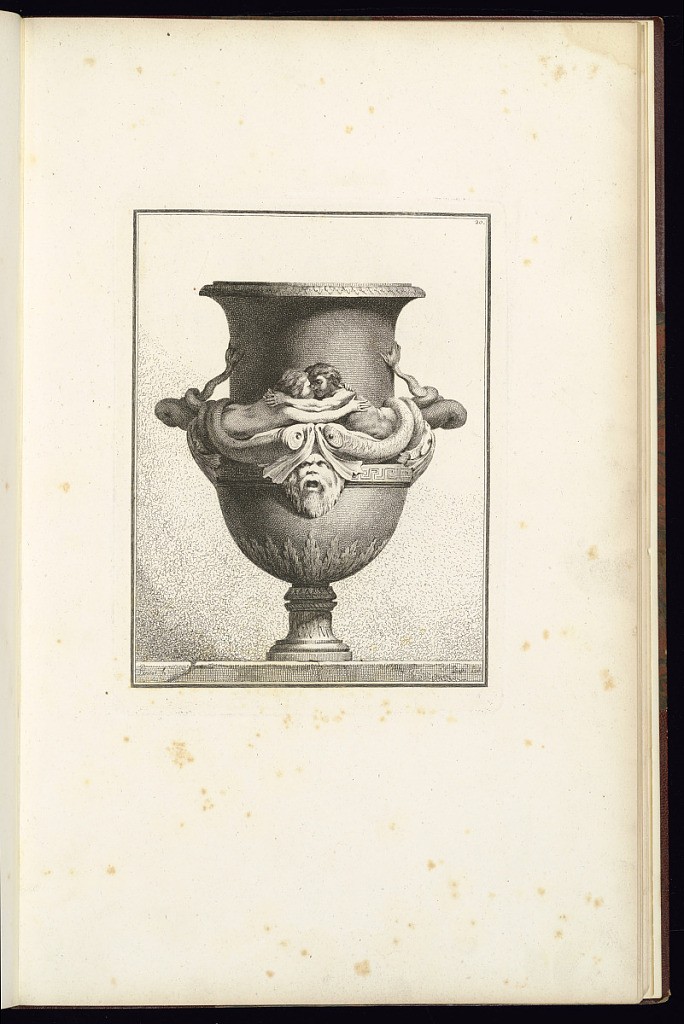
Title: Design for a Vase
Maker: Ennemond Alexandre Petitot, French, 1727 – 1801
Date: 1764
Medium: Etching on laid paper
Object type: Print
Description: Design for a vase decorated with two embracing mercreatures, dolphins and an open-mouthed mascaron above a Greek-key frieze and acanthus leaf ornament below. The plate is signed and numbered.